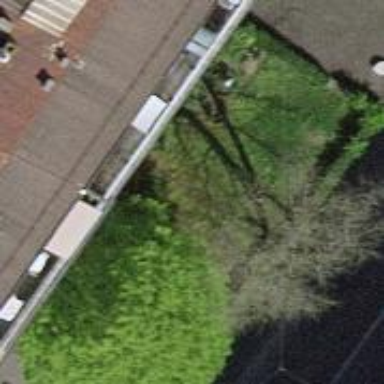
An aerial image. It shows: Garden enclosed by fence.